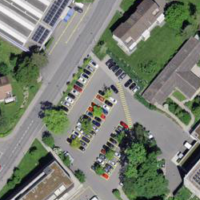
EUNIS habitat code: 54
Species observed at this site:
Filipendula ulmaria